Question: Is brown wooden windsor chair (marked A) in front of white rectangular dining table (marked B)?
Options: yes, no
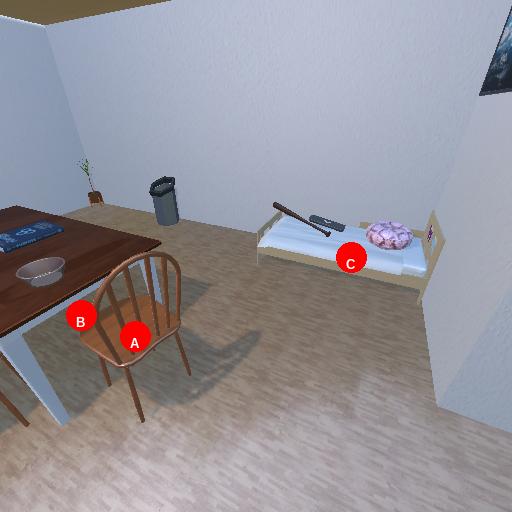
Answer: yes